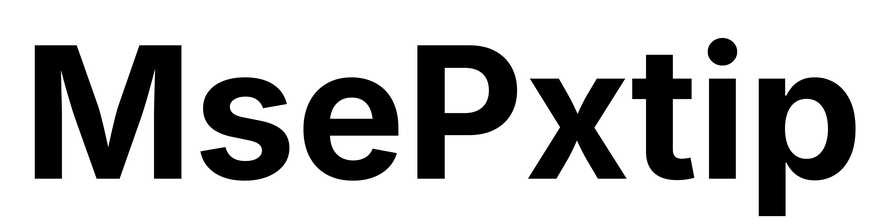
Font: Inter_Bold